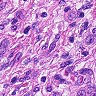
Metastatic tissue present: yes